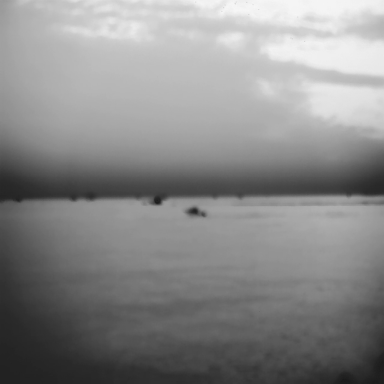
There are six bulk_carriers in the infrared image.